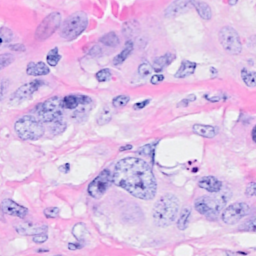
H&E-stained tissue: Breast